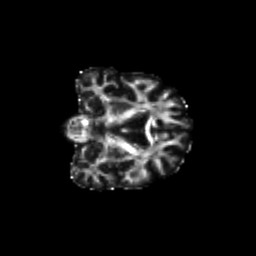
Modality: FA
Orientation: coronal
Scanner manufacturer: siemens
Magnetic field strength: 3 T
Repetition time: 9.2 s
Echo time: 0.084 s